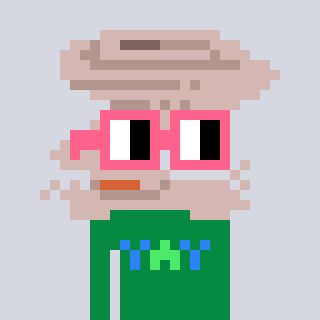
a pixel art character with square pink glasses, a tornado-shaped head and a green-colored body on a cool background